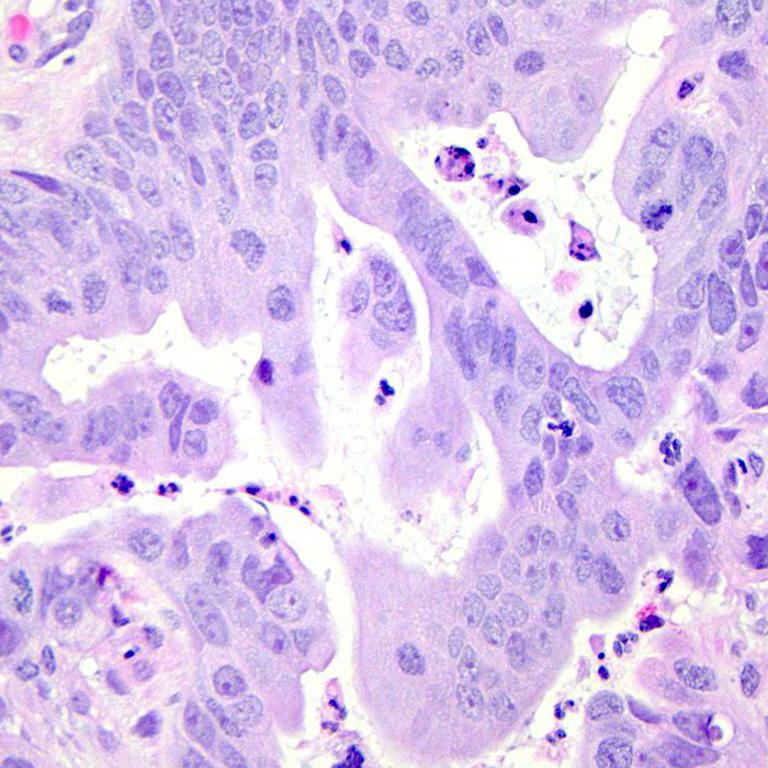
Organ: colon
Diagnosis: adenocarcinomas